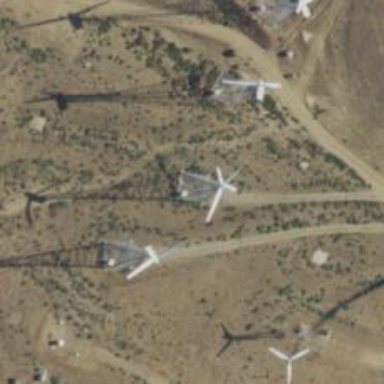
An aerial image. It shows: Wind generator powered by wind turbine.